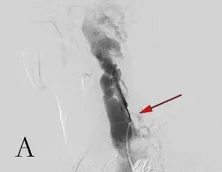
Pictures of the procedure. Angiographic image after coil embolization.
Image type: radiology (ct)